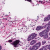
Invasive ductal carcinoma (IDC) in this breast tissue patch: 0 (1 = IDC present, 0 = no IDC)